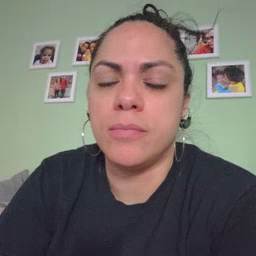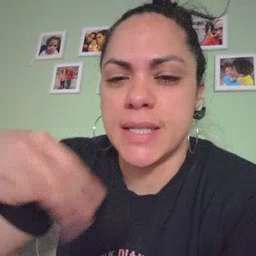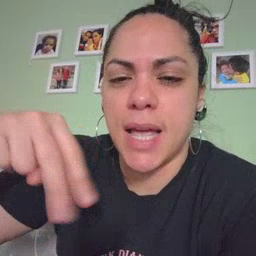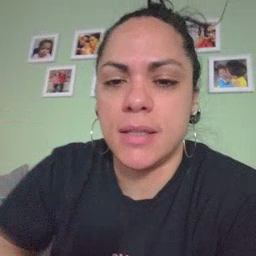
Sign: dance